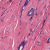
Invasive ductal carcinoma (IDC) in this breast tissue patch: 1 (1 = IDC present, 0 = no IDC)